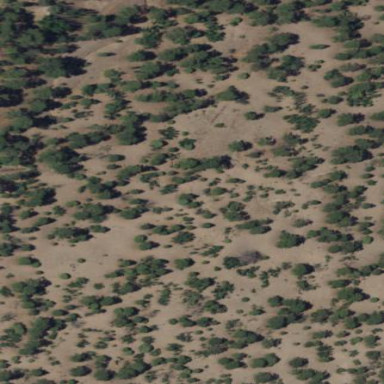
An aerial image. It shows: Area covered in scrub vegetation.